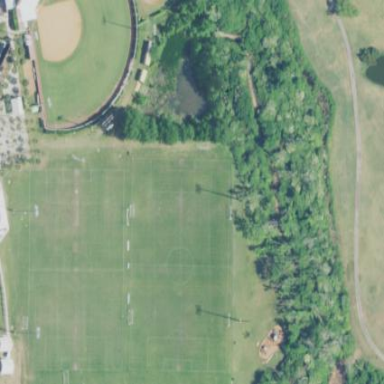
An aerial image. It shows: Soccer pitch for outdoor sports and leisure activities.